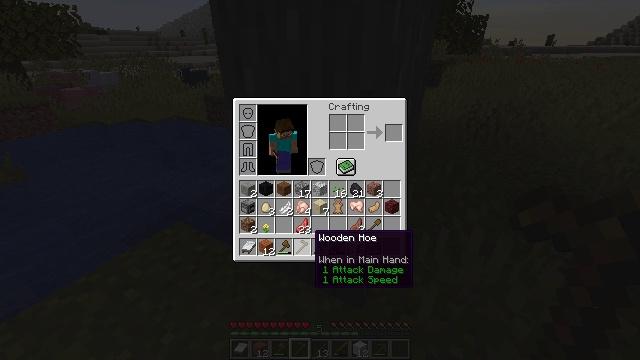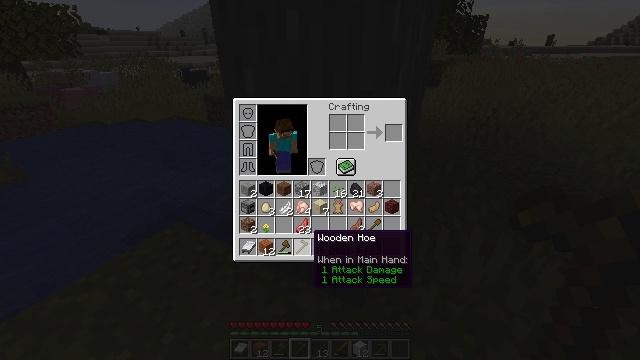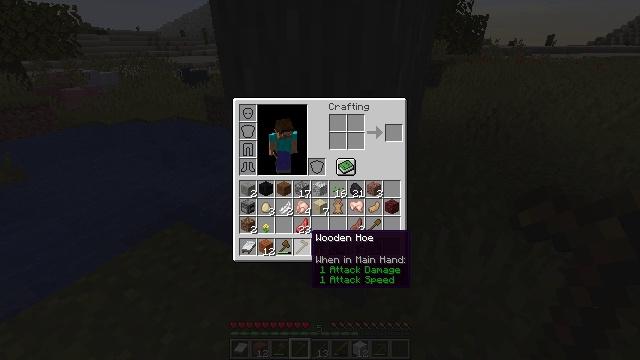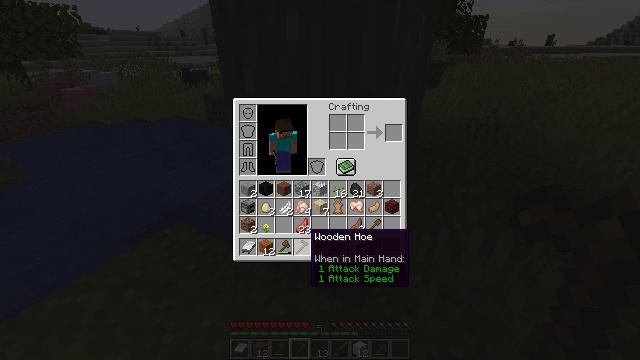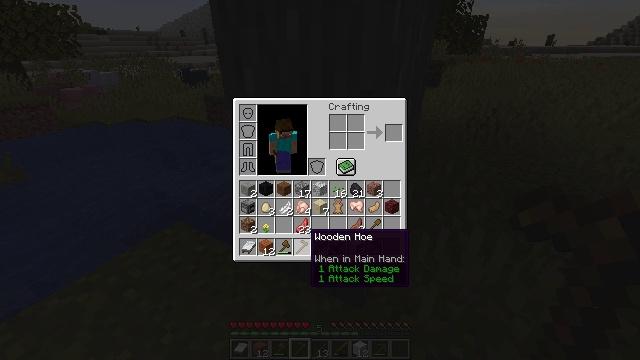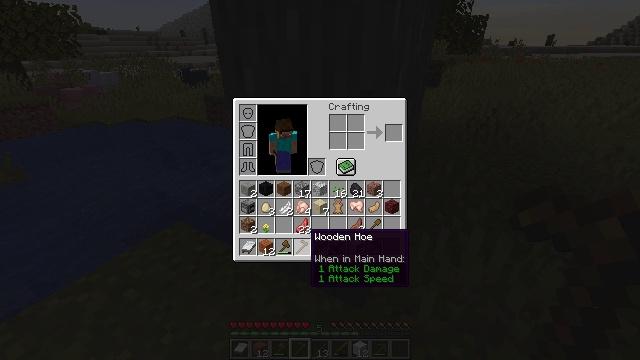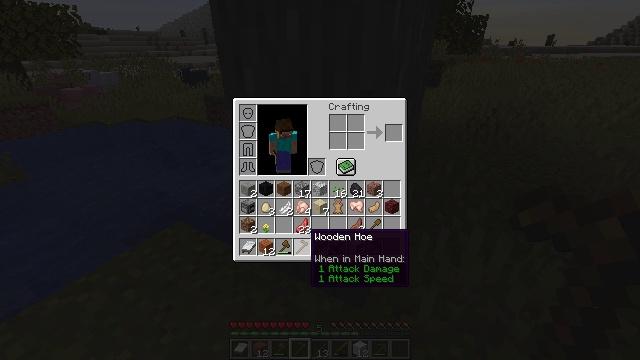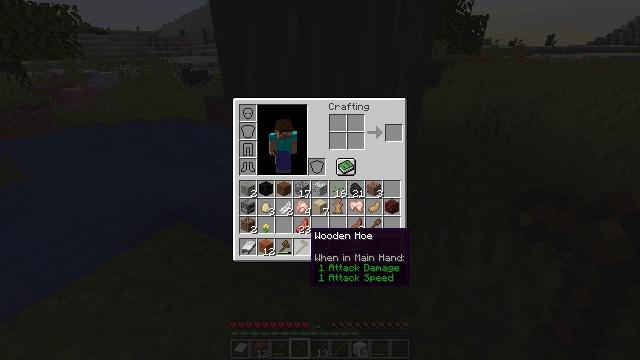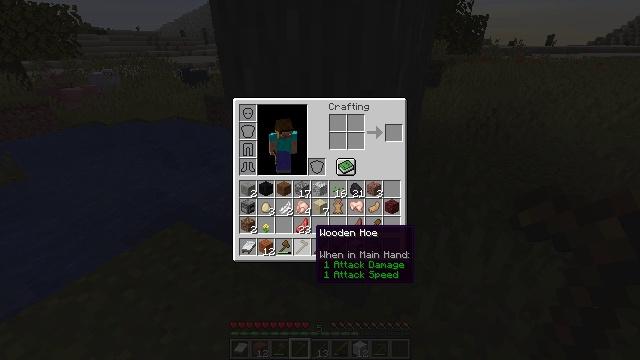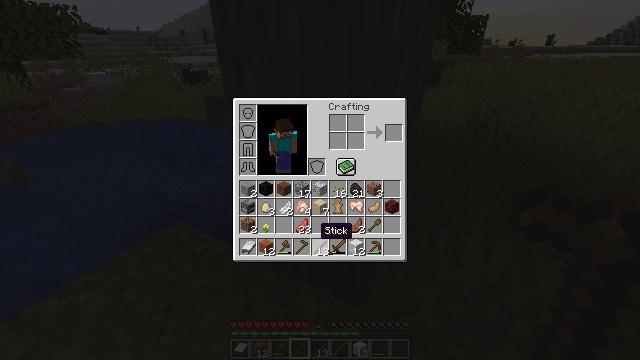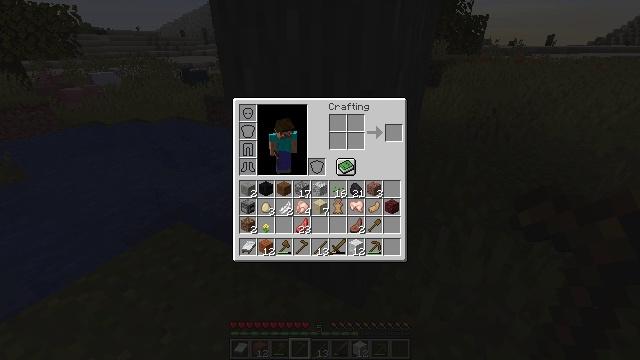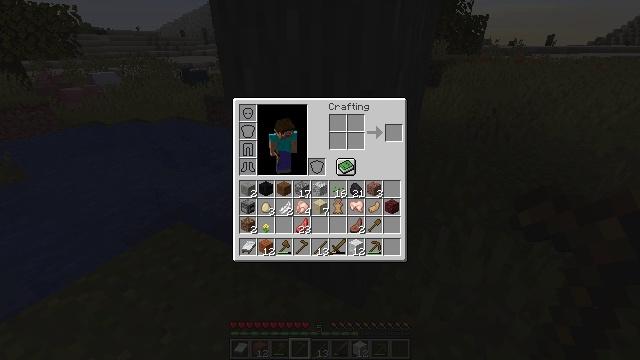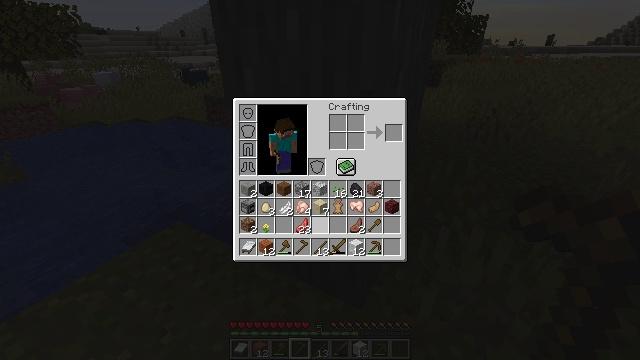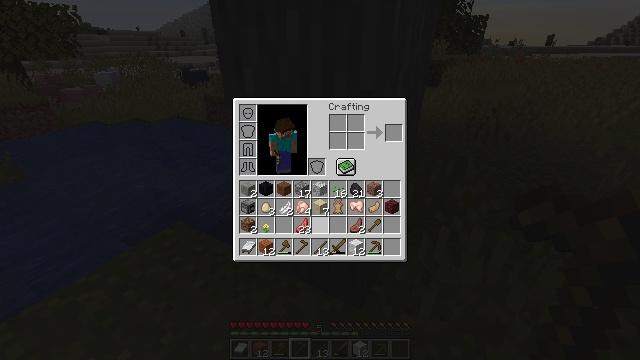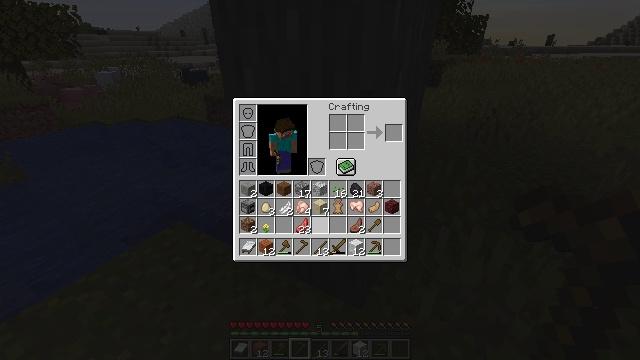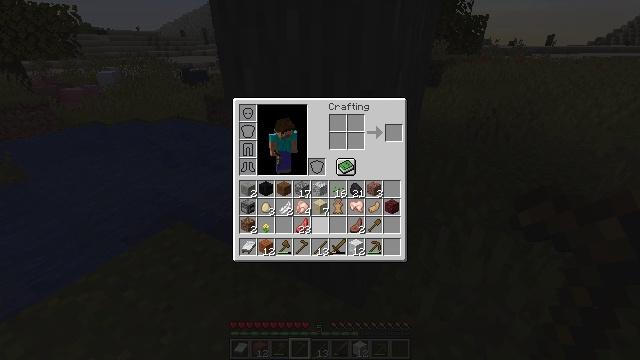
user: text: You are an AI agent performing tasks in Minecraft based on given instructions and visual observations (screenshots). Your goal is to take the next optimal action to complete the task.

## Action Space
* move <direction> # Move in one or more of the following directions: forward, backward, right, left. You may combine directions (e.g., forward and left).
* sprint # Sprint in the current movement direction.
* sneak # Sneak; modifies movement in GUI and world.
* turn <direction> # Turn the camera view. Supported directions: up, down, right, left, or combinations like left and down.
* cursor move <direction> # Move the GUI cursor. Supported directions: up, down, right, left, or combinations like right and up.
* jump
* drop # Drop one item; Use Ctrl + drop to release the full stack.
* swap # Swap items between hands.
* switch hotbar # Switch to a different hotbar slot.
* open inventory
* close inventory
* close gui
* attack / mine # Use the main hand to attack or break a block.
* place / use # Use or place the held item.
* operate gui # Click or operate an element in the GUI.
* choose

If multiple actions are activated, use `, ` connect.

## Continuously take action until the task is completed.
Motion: motion action
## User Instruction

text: Chop down the acacia log.
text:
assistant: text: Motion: no_op
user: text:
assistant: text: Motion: no_op
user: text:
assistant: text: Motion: no_op
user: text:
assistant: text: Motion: no_op
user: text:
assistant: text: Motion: no_op
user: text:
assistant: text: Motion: no_op
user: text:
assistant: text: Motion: no_op
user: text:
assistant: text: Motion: no_op
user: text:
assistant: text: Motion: no_op
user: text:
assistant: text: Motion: no_op
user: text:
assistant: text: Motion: no_op
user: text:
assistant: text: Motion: no_op
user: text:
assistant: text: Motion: no_op
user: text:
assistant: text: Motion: no_op
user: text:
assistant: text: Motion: no_op
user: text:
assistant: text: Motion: no_op
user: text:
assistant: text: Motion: no_op
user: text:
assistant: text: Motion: no_op
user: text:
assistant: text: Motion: no_op
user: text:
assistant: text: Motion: no_op
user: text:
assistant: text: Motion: no_op
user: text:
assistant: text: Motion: no_op
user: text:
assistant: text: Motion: no_op
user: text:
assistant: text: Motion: no_op
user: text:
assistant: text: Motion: no_op
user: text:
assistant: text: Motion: no_op
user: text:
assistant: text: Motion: cursor move left
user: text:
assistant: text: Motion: cursor move left
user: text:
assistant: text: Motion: no_op
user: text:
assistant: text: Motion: cursor move left